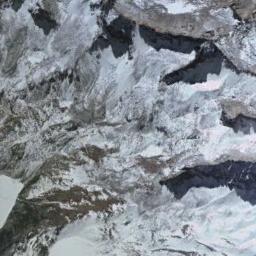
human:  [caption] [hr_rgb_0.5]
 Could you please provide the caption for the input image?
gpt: A snow-covered mountain covered in large areas .

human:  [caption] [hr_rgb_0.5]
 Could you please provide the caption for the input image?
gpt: The snow berg is consist of bare land and white snow .

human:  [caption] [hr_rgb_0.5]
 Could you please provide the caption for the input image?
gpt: A lot of snow is on the snowberg .

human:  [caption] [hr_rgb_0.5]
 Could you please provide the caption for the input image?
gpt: The snowberg is covered with glaciers .

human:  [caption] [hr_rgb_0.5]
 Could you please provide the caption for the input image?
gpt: There are much snow and some bare land on the snowberg .